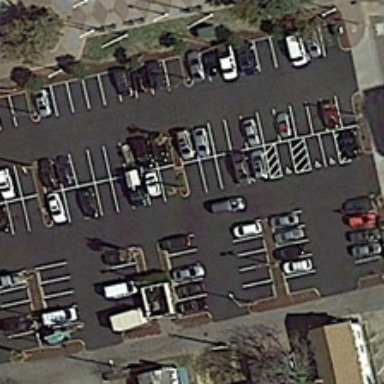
Many cars are parked in a parking lot with several green trees and buildings .